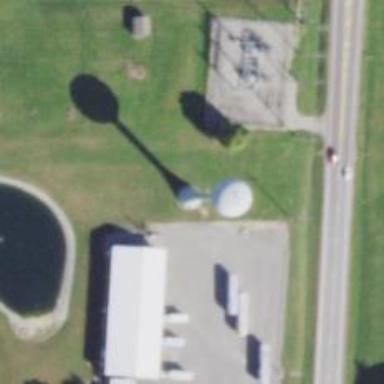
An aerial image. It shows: Water tower that is man-made.